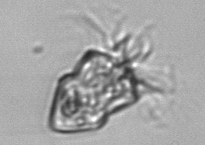
Label: Strombidium_inclinatum